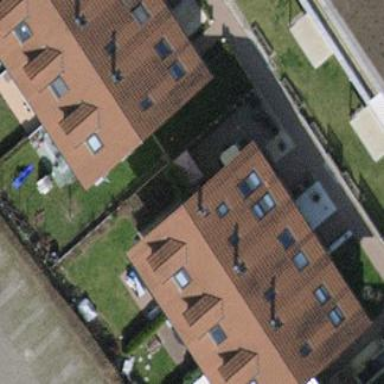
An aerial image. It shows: Terrace building.